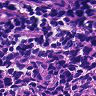
Metastatic tissue present: no